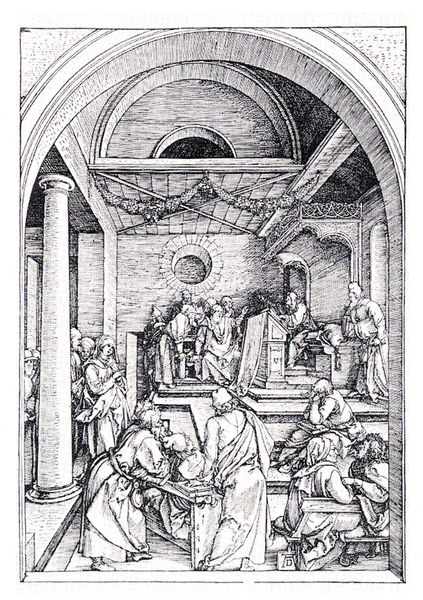
Titel: Christus unter den Schriftgelehrten
Künstler: Albrecht Dürer
Institution: (Seriendruck)
Schlagwörter: gott, mann, umhang, weiß, wolken, frauen, menschen, sitzen, busen, fenster, frau, grau, holz, hut, hüte, kleid, männer, raum, schwarz, szene, säule, säulen, tisch, tische, zeichnung, gebäude, haus, leute, ornament, versammlung, bart, gericht, mütze, mützen, richter, wand, architektur, rahmen, stein, gelehrte, innenraum, kirche, sonne, boden, gewand, haare, interieur, decke, gewänder, innen, personen, girlande, renaissance, kreis, rund, engel, holzschnitt, schiff, papier, bogen, perspektive, lehrer, schule, mauer, grafik, graphik, schattierung, rundes fenster, bank, pilaster, saal, rundbogen, kuppel, treppe, zopf, malerin, staffelei, balken, stube, stufe, stufen, halle, bögen, waschen, eingang, gewölbe, antike, philosoph, weinen, druck, druckgrafik, schraffur, loch, radierung, stich, schwarzweiß, kittel, beten, pinsel, gravur, altar, bänke, pult, girlanden, kirchenschiff, serie, rundfesnter, jesus, mauern, griechen, mittelalter, messe, kapelle, griechenland, baldachin, dürer, schreiber, drinnen, interieru, kupferstich, schaft, geschnitzt, fesnter, tonnengewölbe, aäule, circus, albrecht dürer, philosophie, rat, vortrag, liste, saüle, renaussance, holzstsich, kahteder, schwart-weiss, studierte